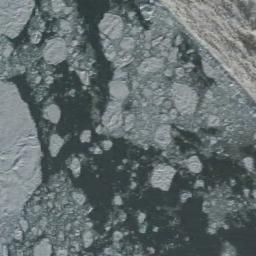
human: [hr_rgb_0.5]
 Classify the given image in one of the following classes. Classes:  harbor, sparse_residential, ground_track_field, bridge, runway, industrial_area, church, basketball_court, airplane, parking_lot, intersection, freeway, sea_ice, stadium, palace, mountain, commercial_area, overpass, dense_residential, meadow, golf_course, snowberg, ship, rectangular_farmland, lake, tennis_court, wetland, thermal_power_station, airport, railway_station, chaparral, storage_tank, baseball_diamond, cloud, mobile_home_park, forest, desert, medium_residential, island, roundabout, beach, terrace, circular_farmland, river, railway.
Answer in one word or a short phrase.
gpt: sea_ice